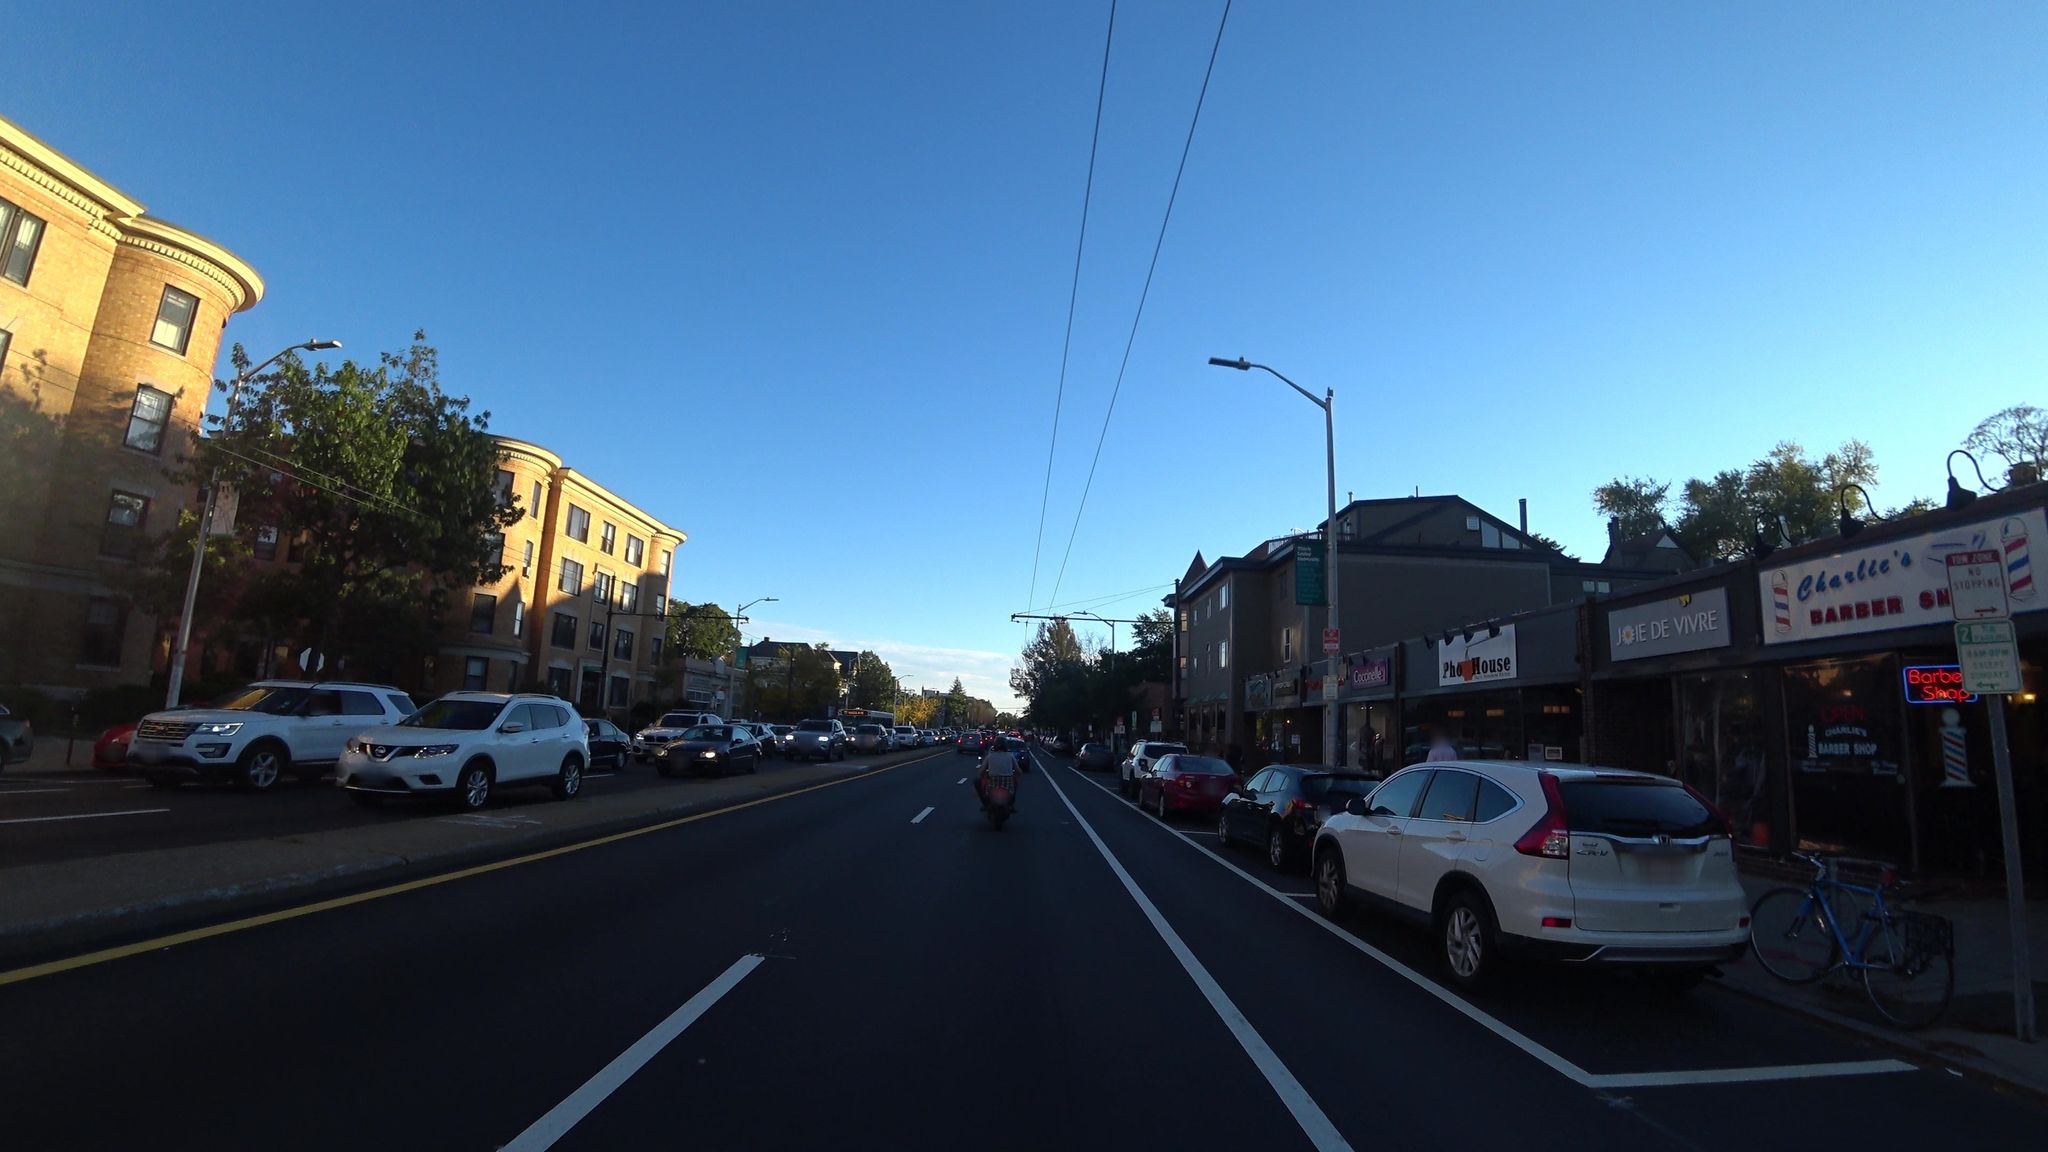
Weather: clear
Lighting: day
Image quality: good
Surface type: driving surface
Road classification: primary
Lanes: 2
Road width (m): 26.8
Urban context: urban centre
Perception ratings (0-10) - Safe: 1.64, Lively: 9.08, Beautiful: 4.77, Boring: 0.82, Depressing: 1.86, Wealthy: 4.14